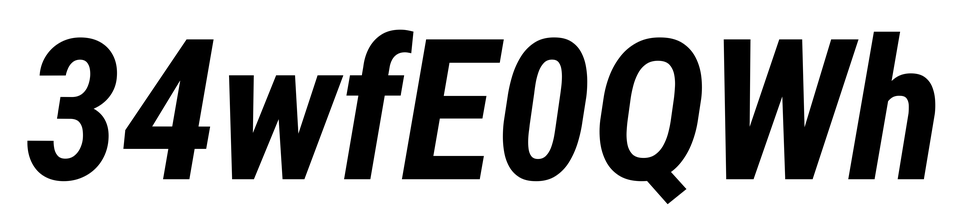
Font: Roboto-Italic_Condensed_Bold_Italic